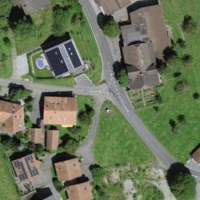
EUNIS habitat code: 54
Species observed at this site:
Plantago major